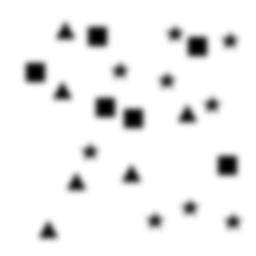
Squares: 6
Triangles: 6
Stars: 9
Total shapes: 21